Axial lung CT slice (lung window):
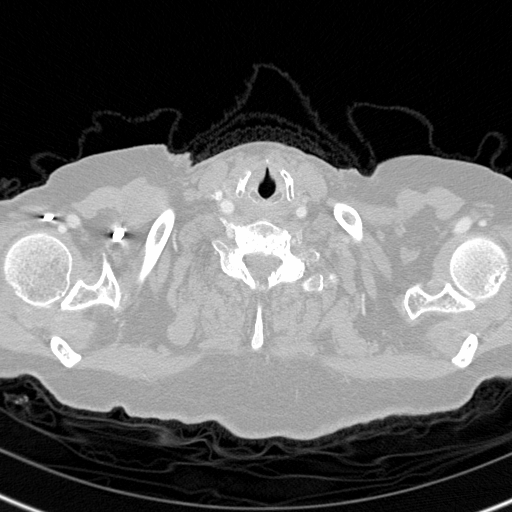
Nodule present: no